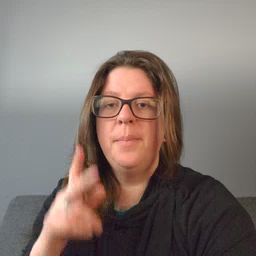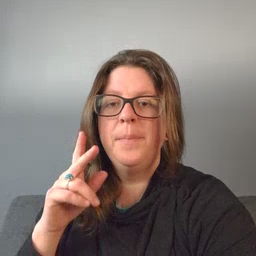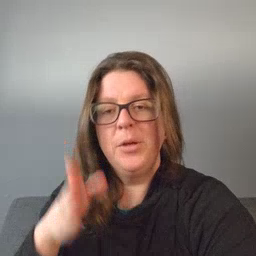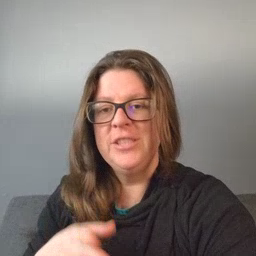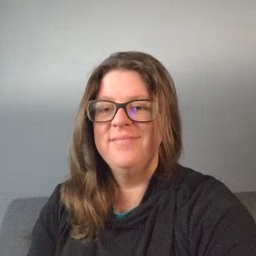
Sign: person